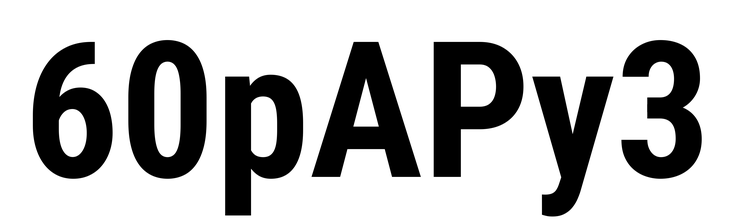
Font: Roboto_Condensed_Bold